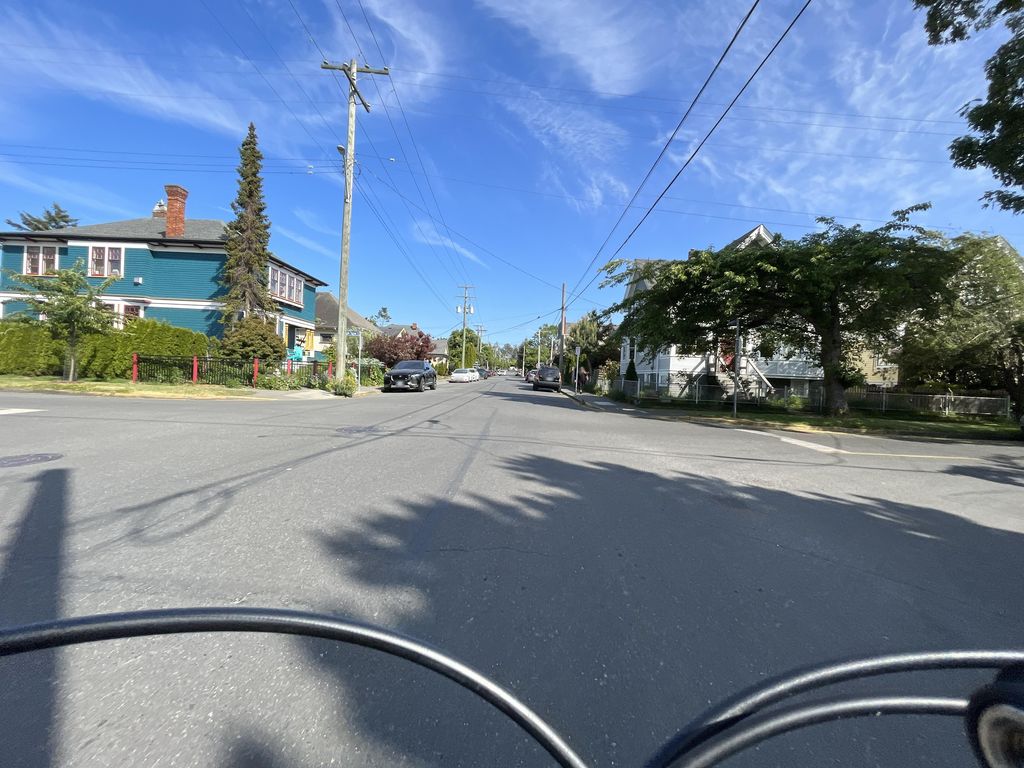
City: victoria